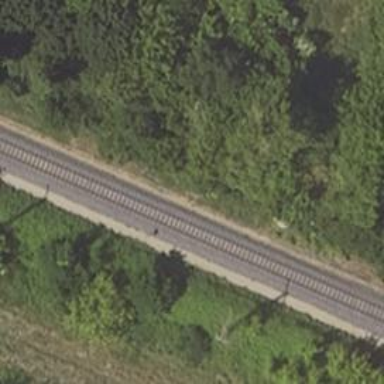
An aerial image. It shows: Railway signal.